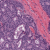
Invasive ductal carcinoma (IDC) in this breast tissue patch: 0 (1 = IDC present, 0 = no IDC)